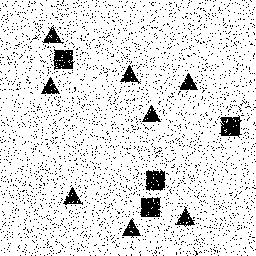
Squares: 4
Triangles: 8
Stars: 0
Total shapes: 12